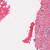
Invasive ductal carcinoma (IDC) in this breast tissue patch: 1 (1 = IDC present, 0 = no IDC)